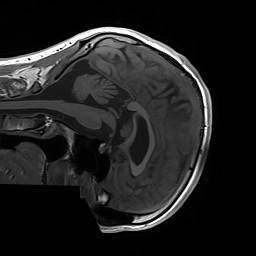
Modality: T1w
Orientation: sagittal
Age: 31
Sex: male